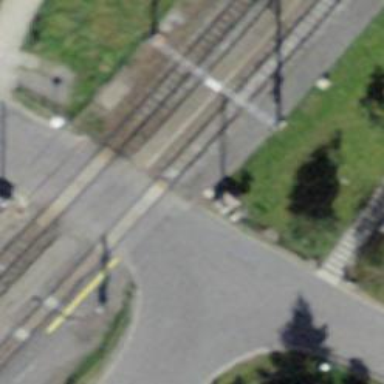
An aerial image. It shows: Level crossing with full barriers and lights.